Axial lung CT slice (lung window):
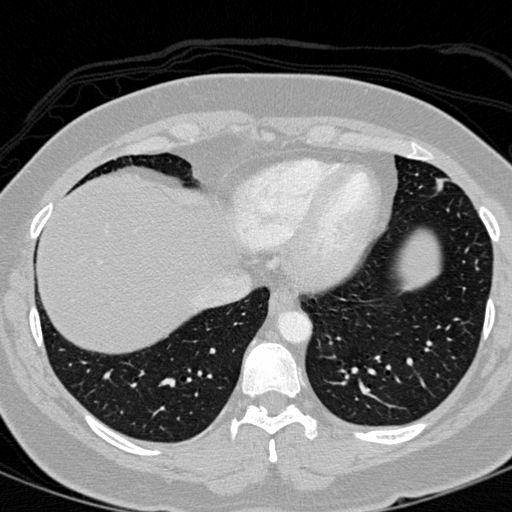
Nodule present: no